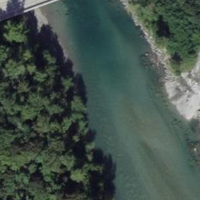
EUNIS habitat code: 15
Species observed at this site:
Corylus avellana